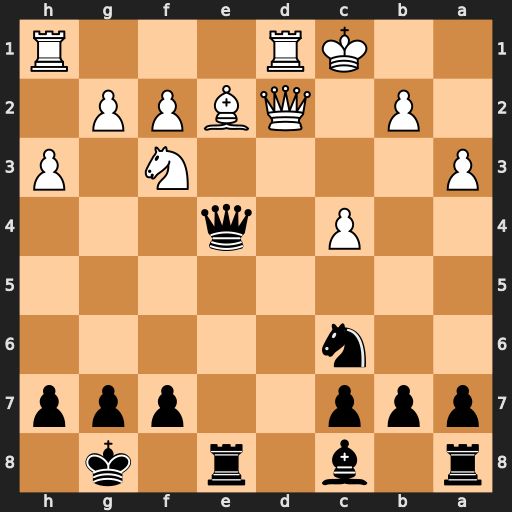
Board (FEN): r1b1r1k1/ppp2ppp/2n5/8/2P1q3/P4N1P/1P1QBPP1/2KR3R
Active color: b
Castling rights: -
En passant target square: -
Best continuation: Qxe2 Qxe2 Rxe2